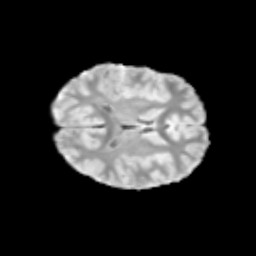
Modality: T2w
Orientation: axial
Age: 11
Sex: male
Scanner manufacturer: siemens
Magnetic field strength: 3 T
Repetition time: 3.8 s
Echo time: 0.07 s